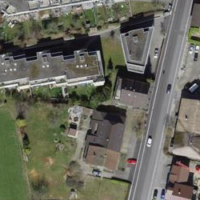
EUNIS habitat code: 54
Species observed at this site:
Papilio machaon
Lysimachia nummularia
Stellaria nemorum
Libellula depressa
Lysimachia punctata